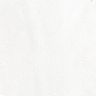
Metastatic tissue present: no